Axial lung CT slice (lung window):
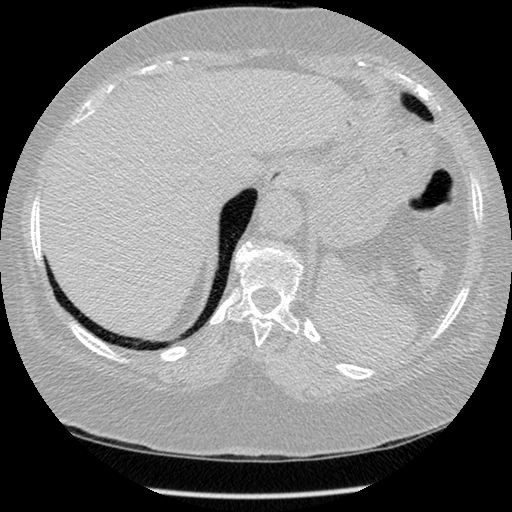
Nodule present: no